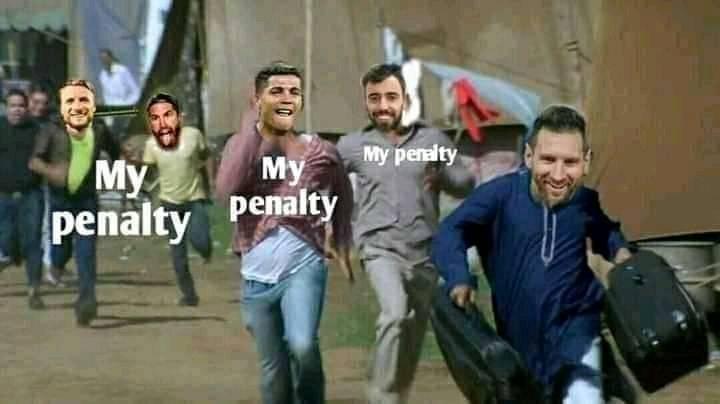
Caption: My penalty    My penalty    My penalty
Label: non-hate